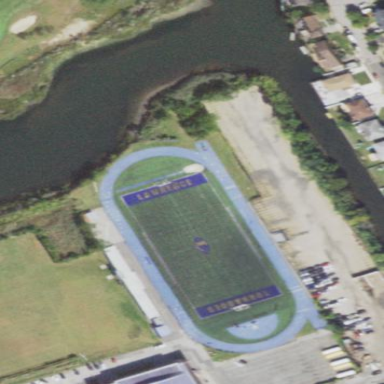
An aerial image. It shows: Pitch for American football.